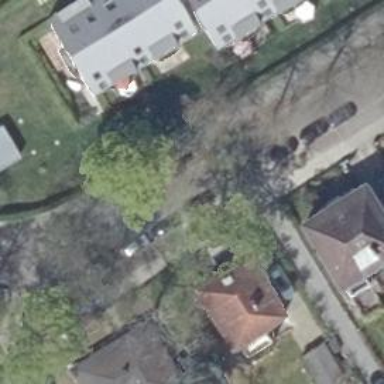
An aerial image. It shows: Avenue lined with deciduous broadleaved trees.